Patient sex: M
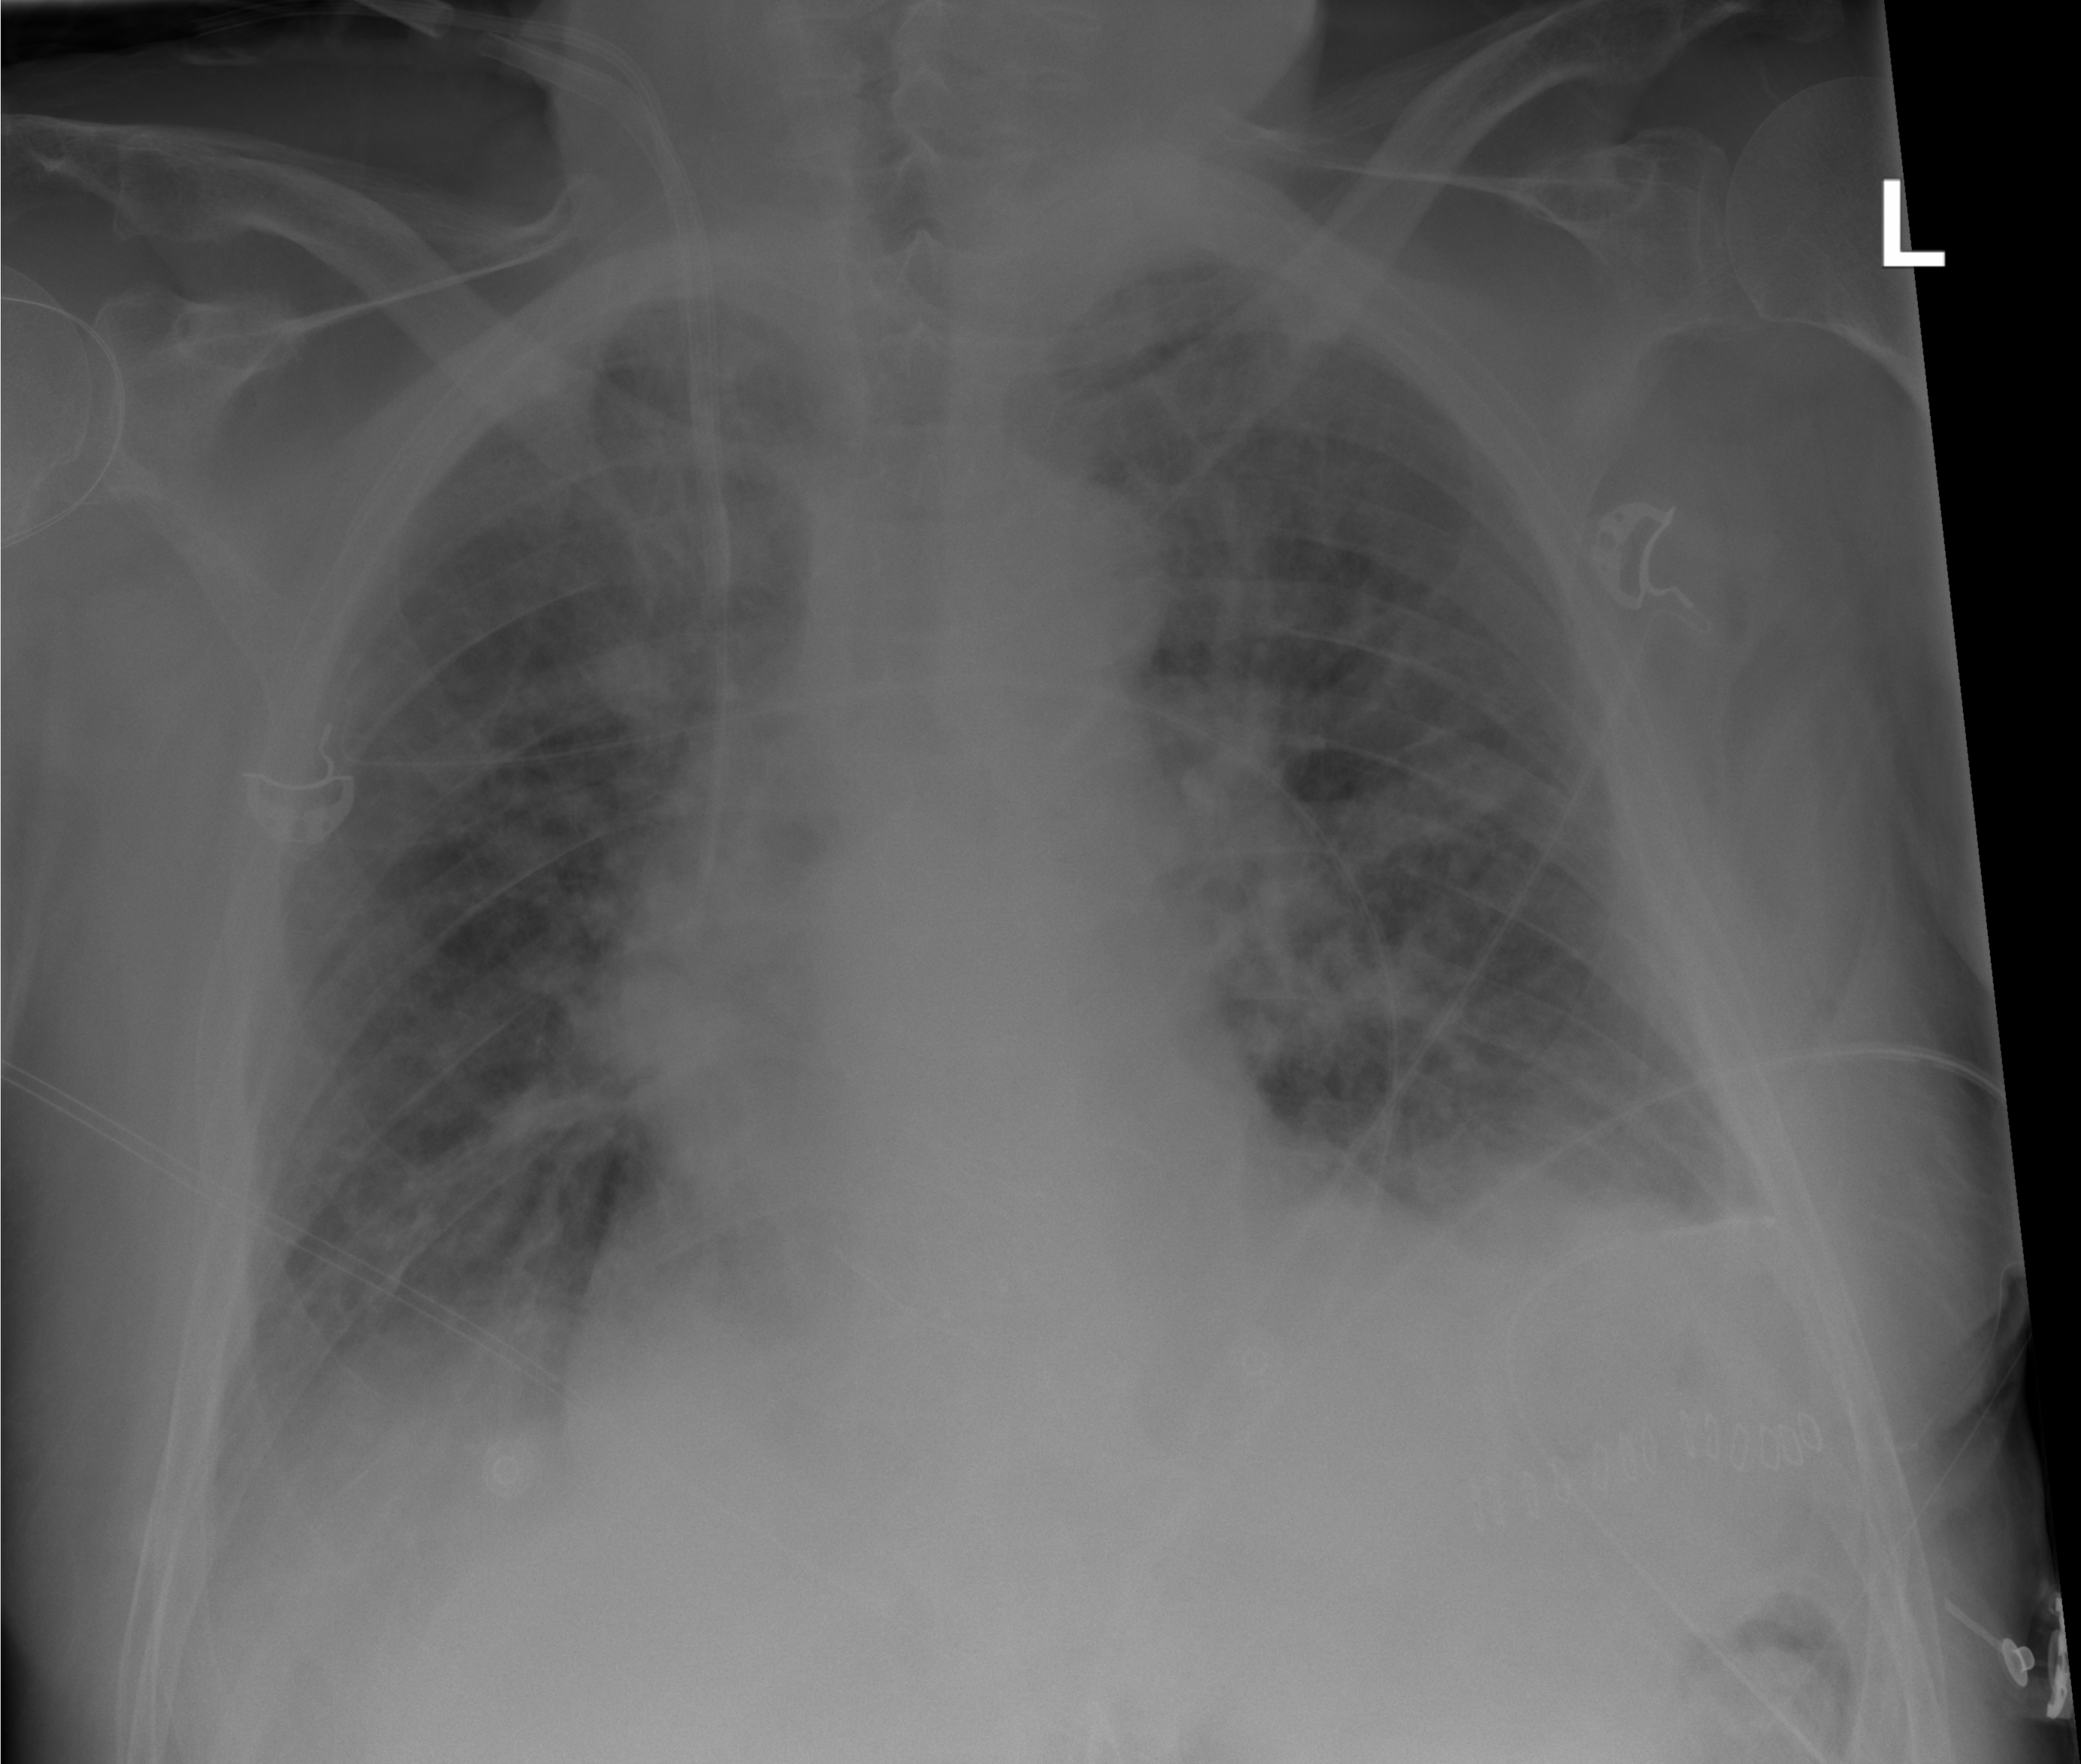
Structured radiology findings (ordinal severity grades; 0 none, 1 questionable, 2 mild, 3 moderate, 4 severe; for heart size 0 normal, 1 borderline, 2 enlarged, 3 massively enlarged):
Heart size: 2
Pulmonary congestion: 3
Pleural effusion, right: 2
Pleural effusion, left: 2
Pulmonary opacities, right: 2
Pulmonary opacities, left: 2
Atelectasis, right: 2
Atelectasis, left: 2